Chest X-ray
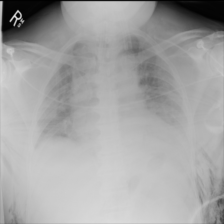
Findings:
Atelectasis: negative
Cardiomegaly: negative
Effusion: negative
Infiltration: negative
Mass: negative
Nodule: negative
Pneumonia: negative
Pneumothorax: negative
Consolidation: negative
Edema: negative
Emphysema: negative
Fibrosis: negative
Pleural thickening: negative
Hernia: negative